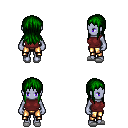
a pixel art fantasy rpg character, female body template, dark elf, purple skin, maroon sleeveless shirt, gold greaves, green unkempt hairstyle, white slippers, four views (front, back, left, right), 2x2 character sprite sheet, small pixel art, hard edges, no anti-aliasing